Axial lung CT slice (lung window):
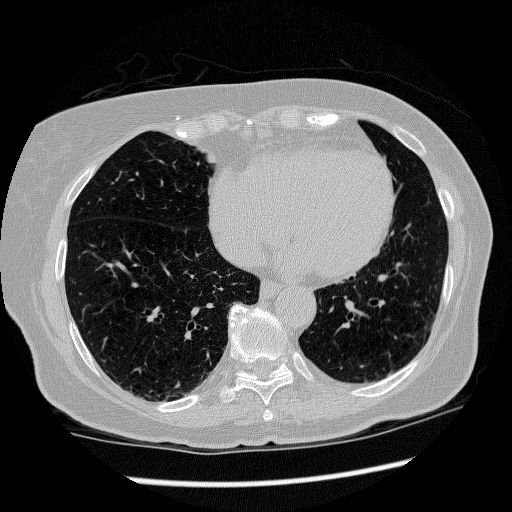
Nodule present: no